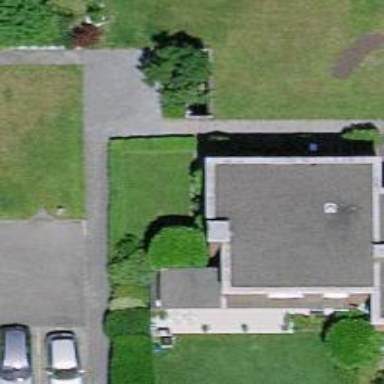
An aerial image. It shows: Residential building.